Question: I need some help with an Android Layout.
What I want to achive is a Layout where the views around the grey view are growing with the screensize and the view in the middle is always centered.
If the screen would be so small that in touches the grey views left and right should have the width of 0...
I have made an Imageviewer the grey area is the image and the outer areas all have a black background. the image should match the screen if the screen is small. but if it grows the image shall not scale, but the areas around it should grow...i hope you understand what i mean.
Maybe a vertical linear layout with a horizontal layout in it?
thank you!

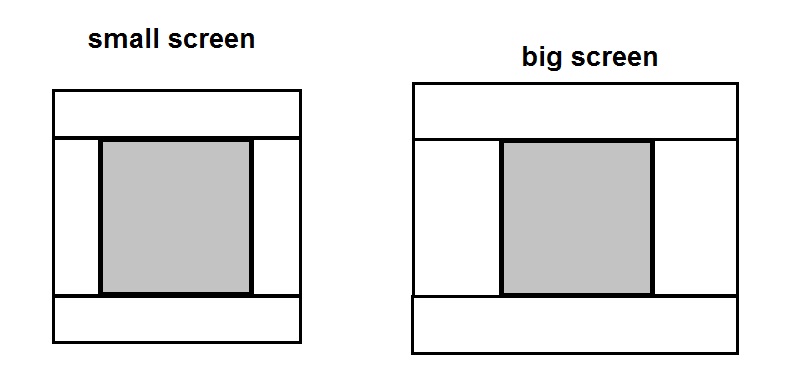
Answer: Try this:
1. Use RelativeLayout
2. Use fixed size say 400dp x 400dp for the middle (grey) square
3. Use android:layout_centerInParent="true" for the grey square
4. Position top to be above and alignParentTop=true,
5. bottom to be below and alilgnParentBottom = true
6. left: toTheLeft of center and below top, above bottom
7. right: toTheRight of center, below top, above bottom
Here we go:
'''
<?xml version="1.0" encoding="utf-8"?>
<RelativeLayout xmlns:android="http://schemas.android.com/apk/res/android"
android:id="@+id/RelativeLayout1"
android:layout_width="match_parent"
android:layout_height="match_parent"
android:orientation="vertical" >
<LinearLayout
android:id="@+id/center"
android:layout_width="200dp"
android:layout_height="200dp"
android:layout_centerInParent="true"
android:background="#343434" />
<LinearLayout
android:id="@+id/top"
android:layout_width="wrap_content"
android:layout_height="wrap_content"
android:layout_above="@+id/center"
android:layout_alignParentLeft="true"
android:layout_alignParentRight="true"
android:layout_alignParentTop="true"
android:background="#ababab" />
<LinearLayout
android:id="@+id/left"
android:layout_width="wrap_content"
android:layout_height="wrap_content"
android:layout_alignBottom="@+id/center"
android:layout_alignParentLeft="true"
android:layout_alignTop="@+id/center"
android:layout_toLeftOf="@+id/center"
android:background="#cfcfcf" />
<LinearLayout
android:id="@+id/right"
android:layout_width="wrap_content"
android:layout_height="wrap_content"
android:layout_alignBottom="@+id/left"
android:layout_alignParentRight="true"
android:layout_alignTop="@+id/left"
android:layout_toRightOf="@+id/center"
android:background="#cfcfcf" />
<LinearLayout
android:id="@+id/bottom"
android:layout_width="wrap_content"
android:layout_height="wrap_content"
android:layout_below="@+id/center"
android:layout_alignParentLeft="true"
android:layout_alignParentRight="true"
android:layout_alignParentBottom="true"
android:background="#ababab" />
</RelativeLayout>
'''